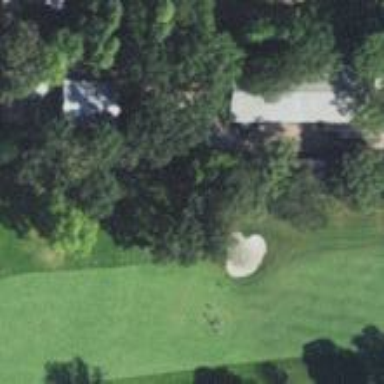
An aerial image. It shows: Well-maintained grassy area designated as golf fairway for the sport of golf. The grass is neatly mown.